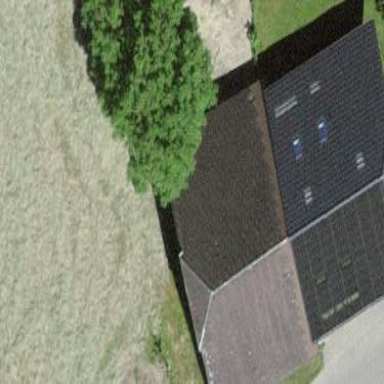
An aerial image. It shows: Farm building.